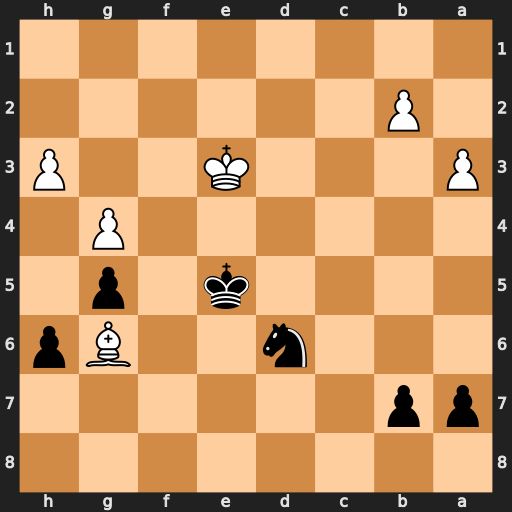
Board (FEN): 8/pp6/3n2Bp/4k1p1/6P1/P3K2P/1P6/8
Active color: b
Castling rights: -
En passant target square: -
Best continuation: Nc4+ Kd3 Nxb2+